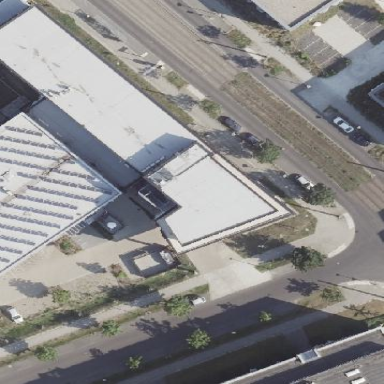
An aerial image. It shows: Black building part.